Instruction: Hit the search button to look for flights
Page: home
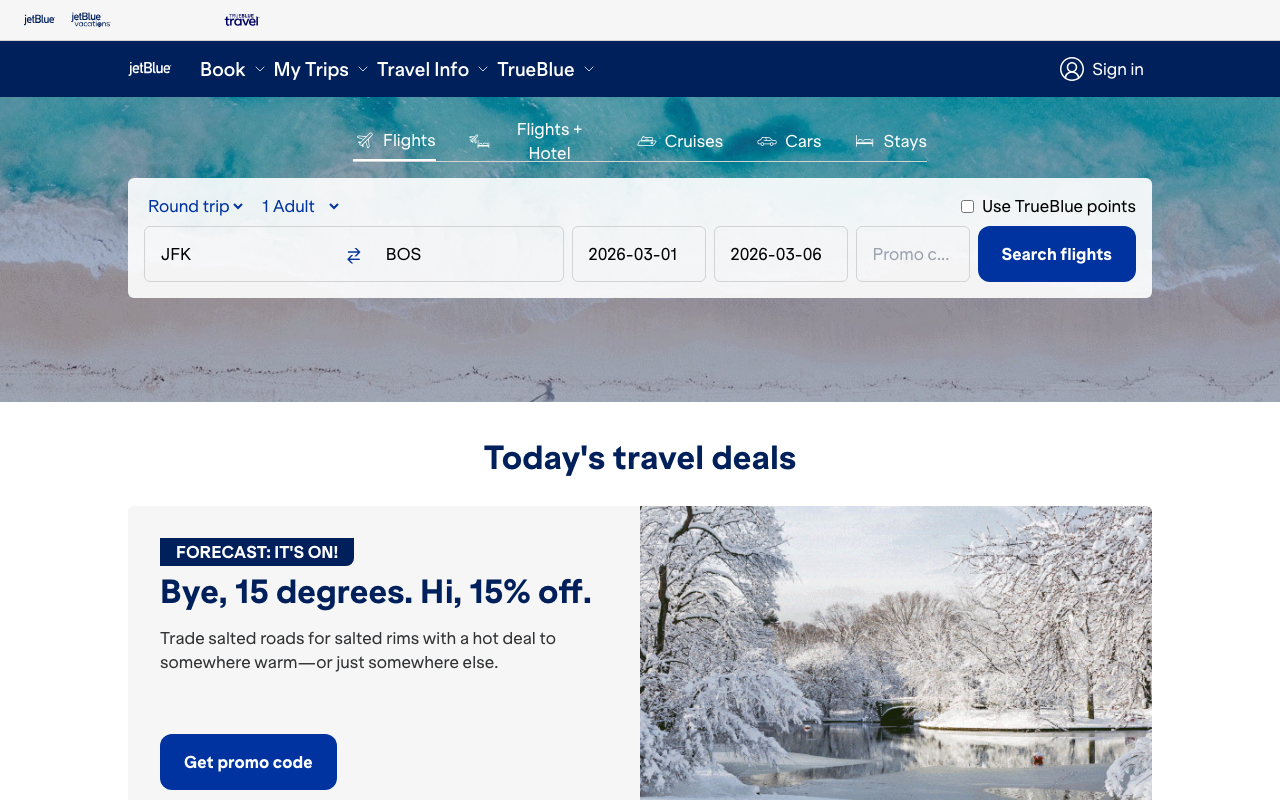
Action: click